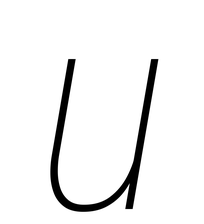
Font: Roboto-Italic_Condensed_Thin_Italic